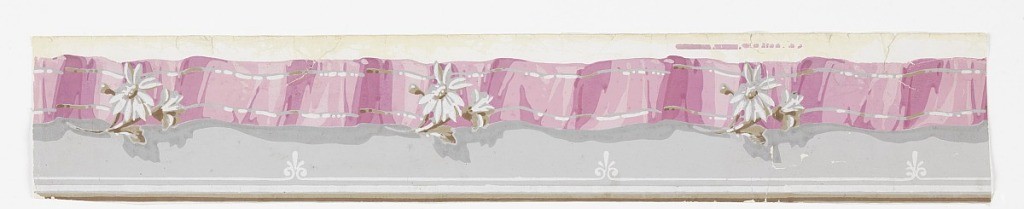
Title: Border
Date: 1850
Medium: Block-printed
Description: At top, an undulating pink ribbon printed with moire design, with two narrow parallel white stripes, upon which is placed in intervals a white daisy with buds and leaves. The ribbon overhangs a plain gray field ornamented further down by a thin white band broken at intervals by floral sprigs. Molding bands at bottom. Printed on white ground.